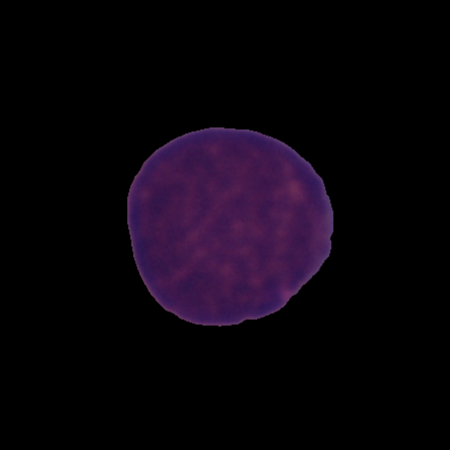
Label: cancer